Interaction volume radius: 10 \u00c5
Interaction volume height: 50 \u00c5
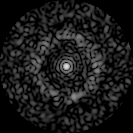
Disorder parameter: 0.8171